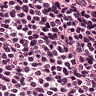
Metastatic tissue present: no